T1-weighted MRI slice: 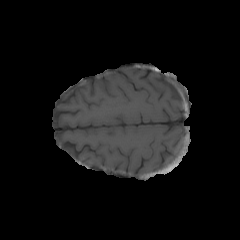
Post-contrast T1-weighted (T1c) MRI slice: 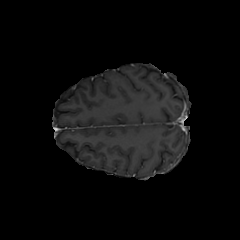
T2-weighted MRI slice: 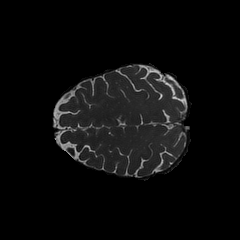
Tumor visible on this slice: no